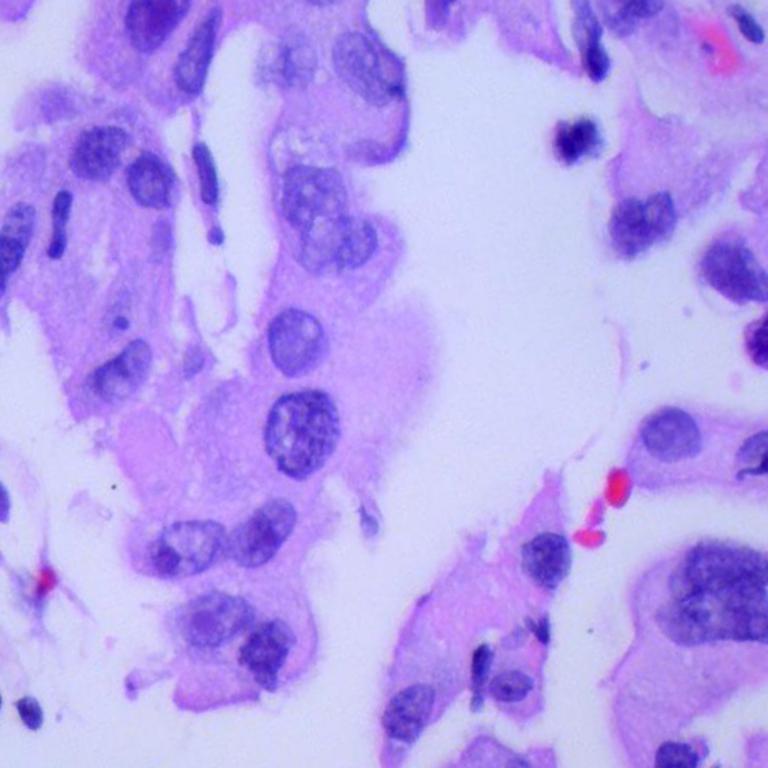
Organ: lung
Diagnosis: adenocarcinomas